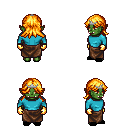
a pixel art fantasy rpg character, female body template, orc, green skin, teal long-sleeve shirt, robe skirt, light blonde loose hair, silver tiara, gold gloves, black slippers, four views (front, back, left, right), 2x2 character sprite sheet, small pixel art, hard edges, no anti-aliasing